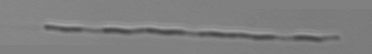
Label: Leptocylindrus